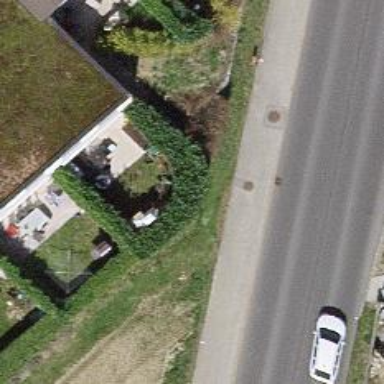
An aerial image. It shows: Hedge acting as barrier.